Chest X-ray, AP view. Patient: 48 years old, sex M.
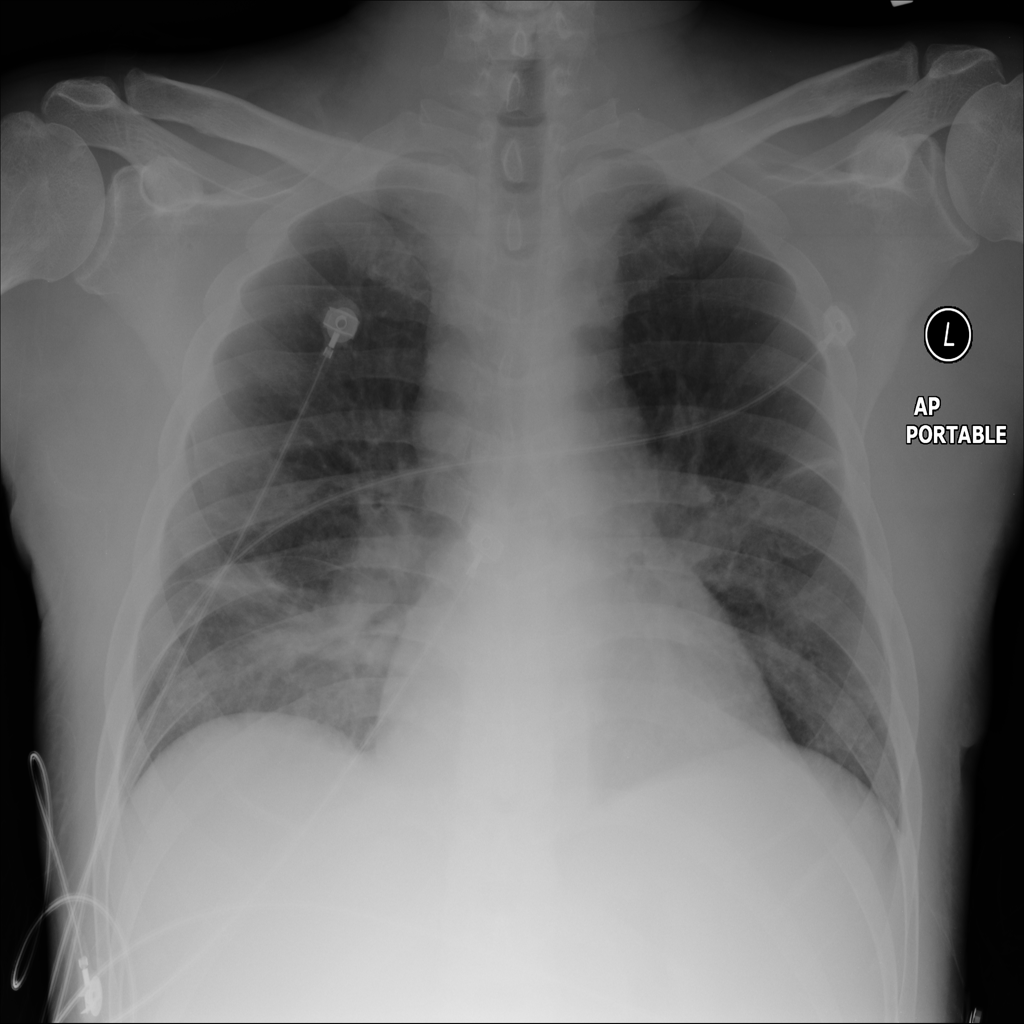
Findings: Atelectasis, Infiltration, Pneumonia